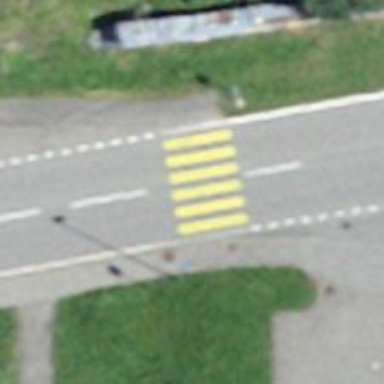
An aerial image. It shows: Zebra crossing on the road.